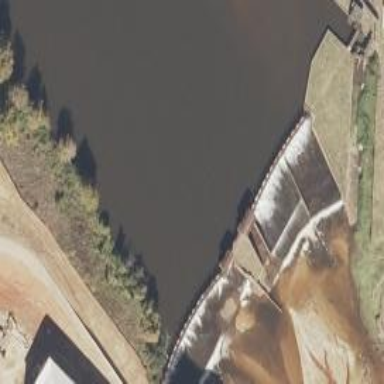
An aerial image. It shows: Dam along waterway.